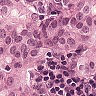
Metastatic tissue present: yes